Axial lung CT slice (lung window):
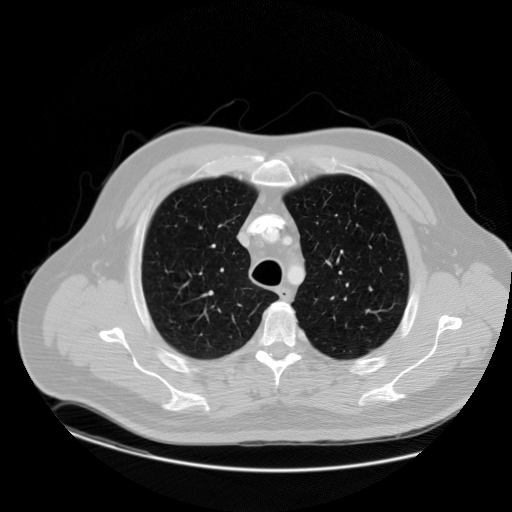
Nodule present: no